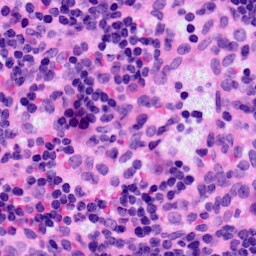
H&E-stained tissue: LymphNode